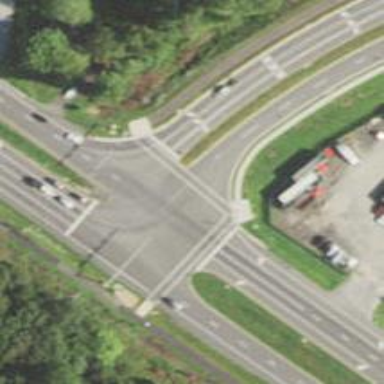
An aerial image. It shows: Marked road crossing.